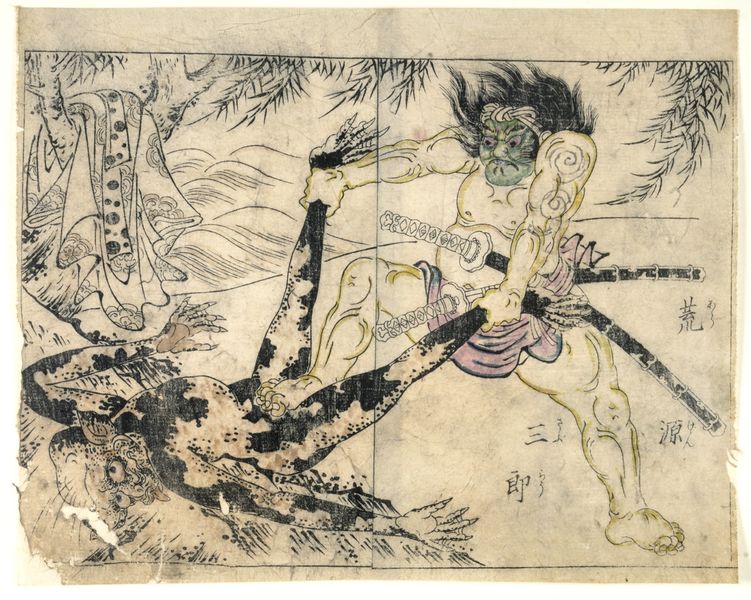
Titel: Der wilde Gensaburo, Doppelseite aus dem Buch: Ehon komyo futaba gusa gekan
Künstler: Tsukioka Settei
Standort: Hamburg
Institution: Museum für Kunst und Gewerbe Hamburg
Schlagwörter: baum, haut, kampf, kämpfer, lendenschurz, nackt, grün, kleidung, mensch, holzschnitt, druckgraphik, druckgrafik, schwert, gestalten, flecken, krieger, fabelwesen, wut, zeit, astgabel, ungeheuer, monster, sagen, fabeltier, samurai, fabeltiere, handkoloriert, zwitterwesen, monstrum, edo, farbspuren, reproduktionen, kappa, druckerzeugnisse, handkolorierung, märchen